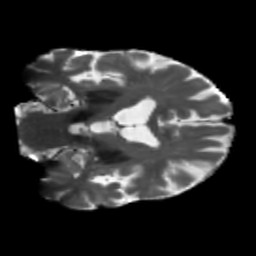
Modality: T2w
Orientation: coronal
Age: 68
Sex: male
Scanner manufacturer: siemens
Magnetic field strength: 3 T
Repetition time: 5.25 s
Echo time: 0.08 s